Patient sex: F
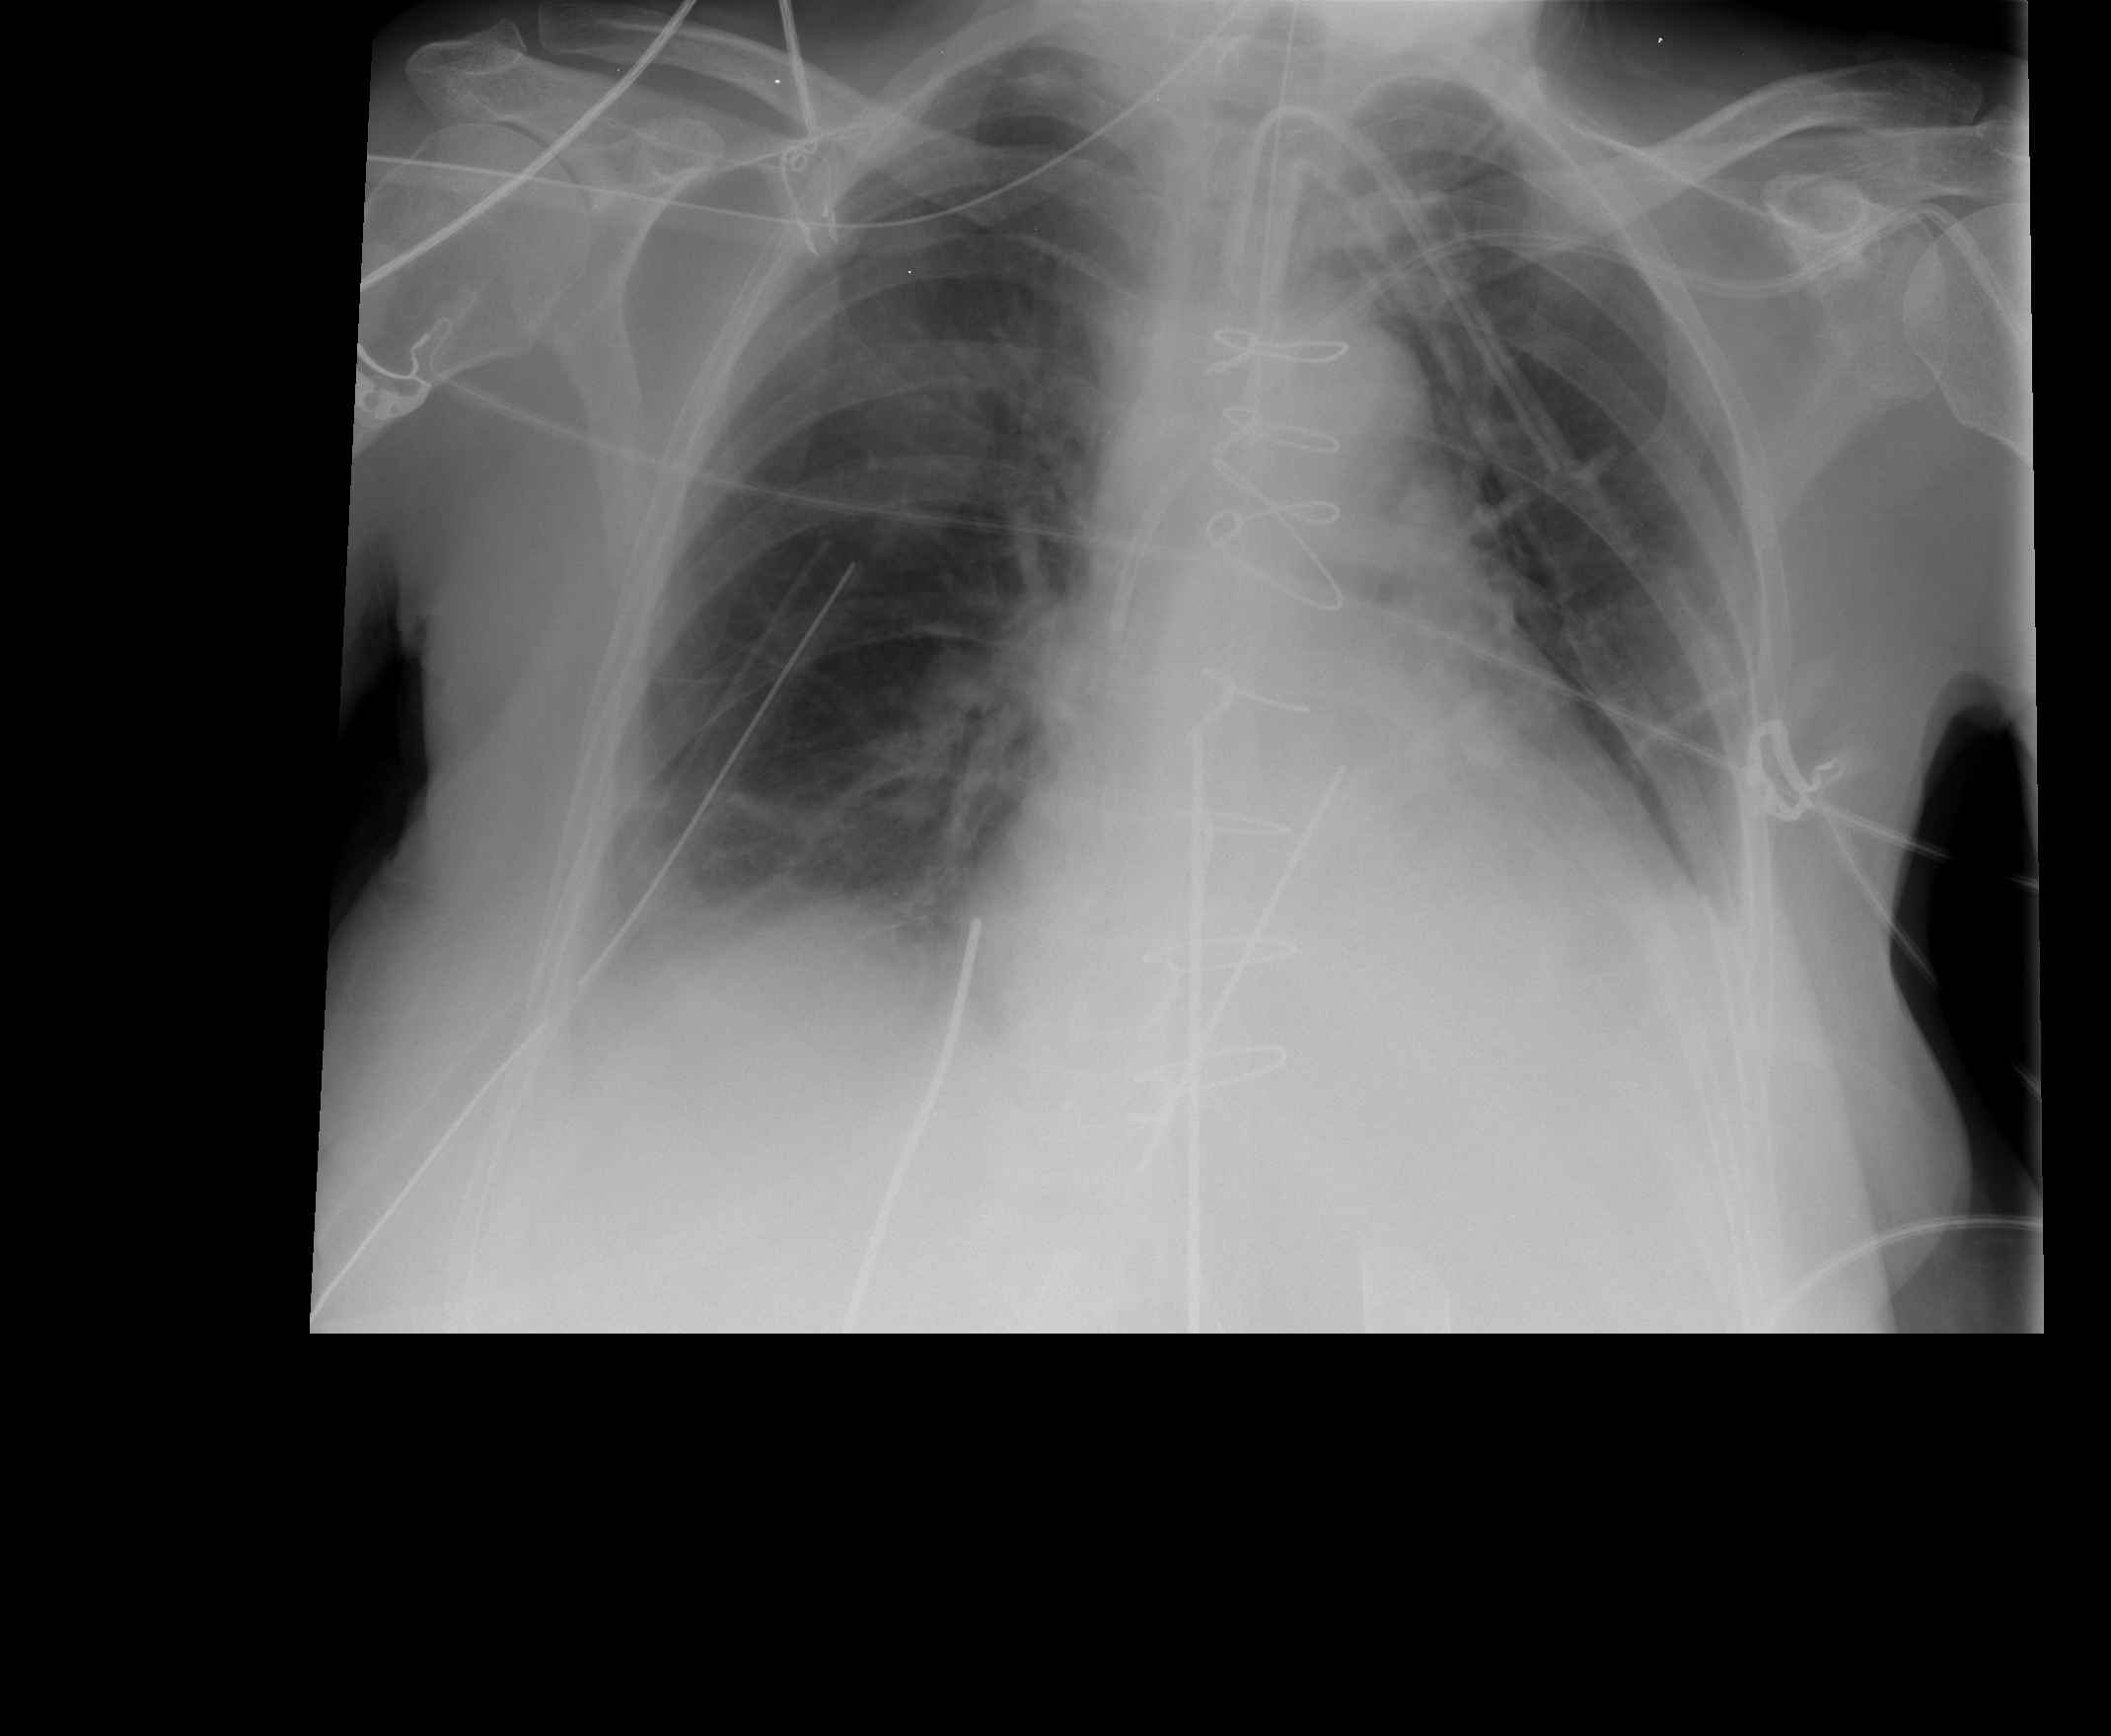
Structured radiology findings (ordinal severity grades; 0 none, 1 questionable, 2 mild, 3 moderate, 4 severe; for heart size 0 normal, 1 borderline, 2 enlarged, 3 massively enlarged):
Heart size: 0
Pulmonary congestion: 0
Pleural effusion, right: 1
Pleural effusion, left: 2
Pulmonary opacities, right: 0
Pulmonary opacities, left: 0
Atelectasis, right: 1
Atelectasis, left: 2